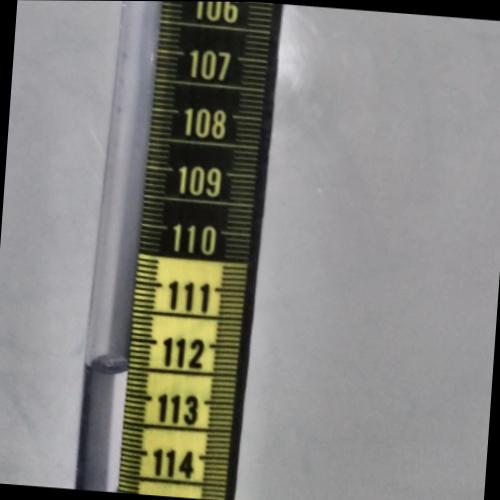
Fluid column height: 112.5 cm